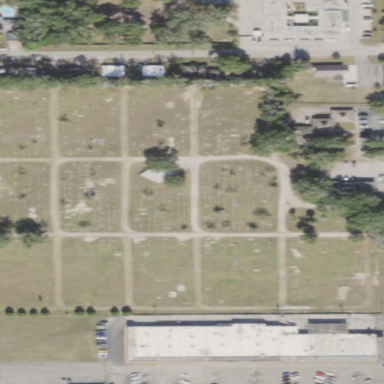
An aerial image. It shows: Cemetery.